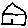
Label: house